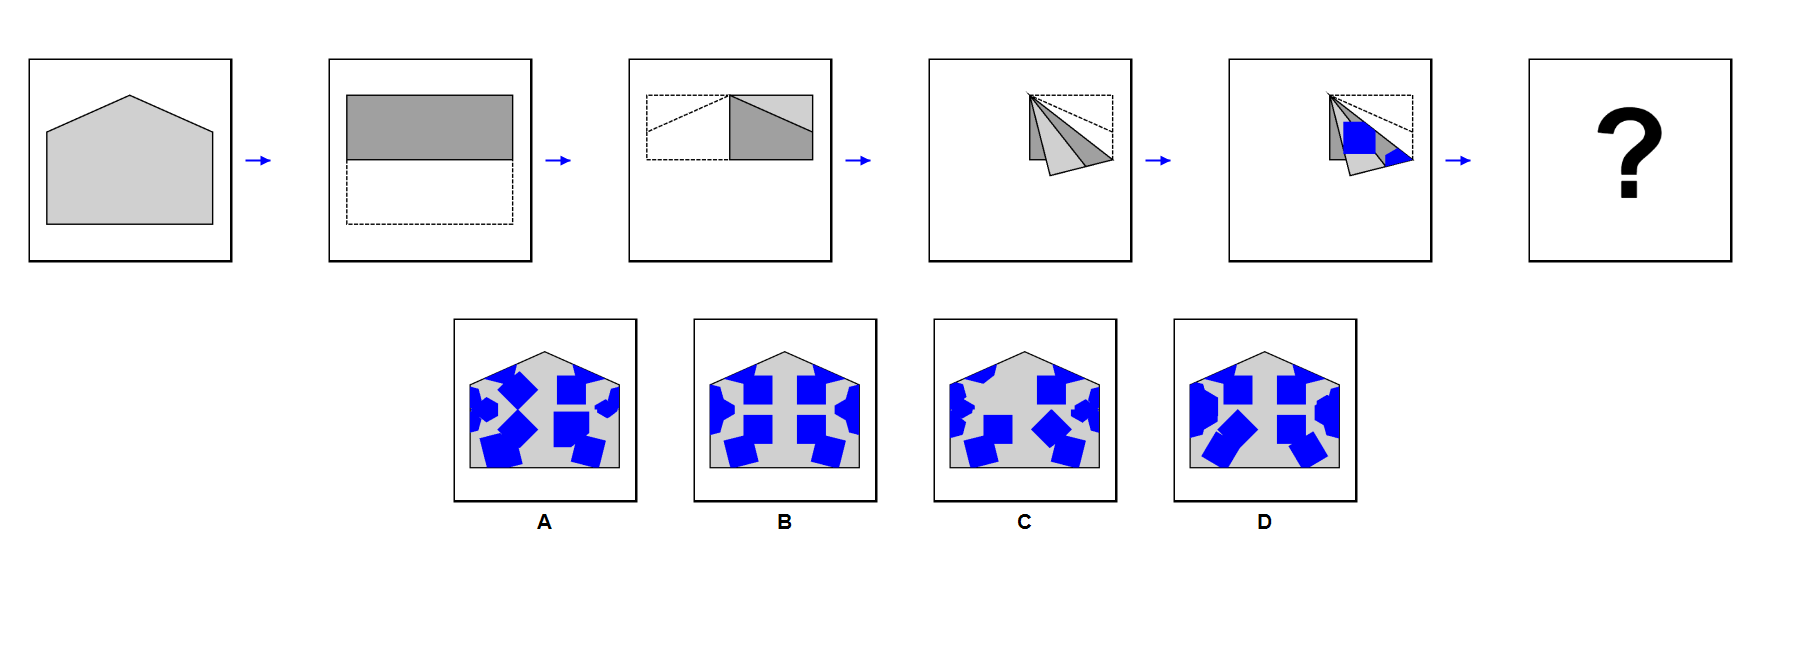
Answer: B